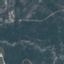
Land use / land cover: HerbaceousVegetation